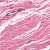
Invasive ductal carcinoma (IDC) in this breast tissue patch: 0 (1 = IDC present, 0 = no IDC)